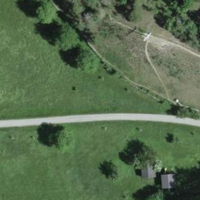
EUNIS habitat code: 23
Species observed at this site:
Ononis natrix